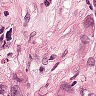
Metastatic tissue present: yes